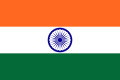
Flag of India